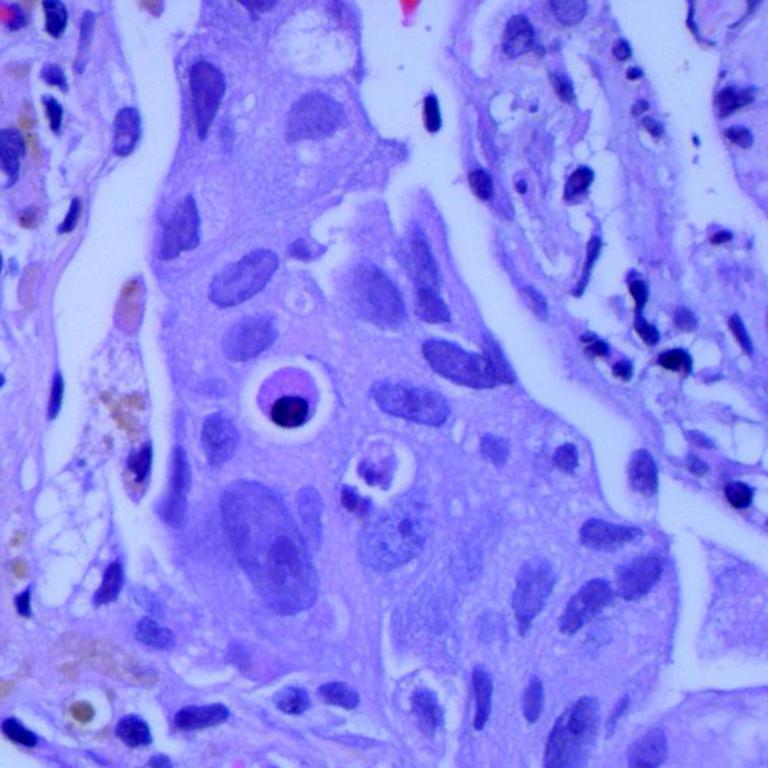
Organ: lung
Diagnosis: adenocarcinomas